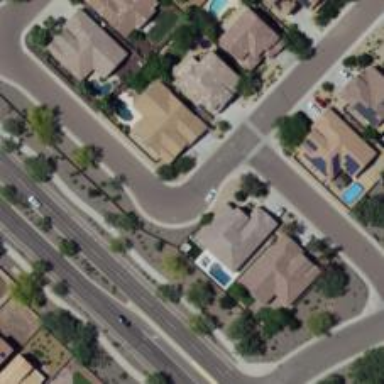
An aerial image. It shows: Asphalt road in residential area.